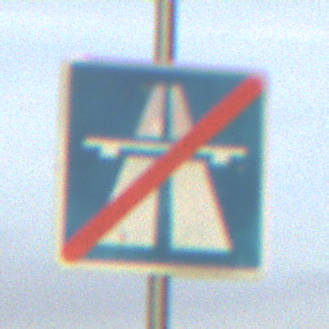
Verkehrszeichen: EndeAutbahn
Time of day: SunriseSunset
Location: Outdoor (Urban)
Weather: PartlyCloudy
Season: NotSpecified
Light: Natural